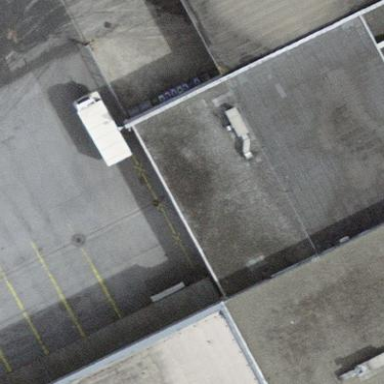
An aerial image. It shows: Industrial building.